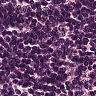
Metastatic tissue present: no